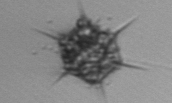
Label: Dictyocha